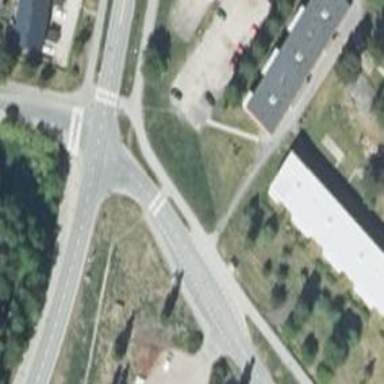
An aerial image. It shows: Uncontrolled crossing on the road.